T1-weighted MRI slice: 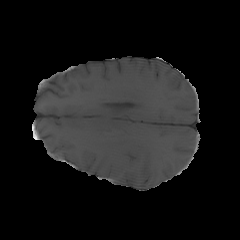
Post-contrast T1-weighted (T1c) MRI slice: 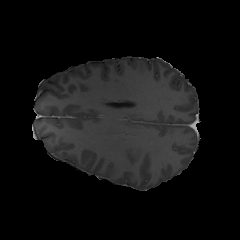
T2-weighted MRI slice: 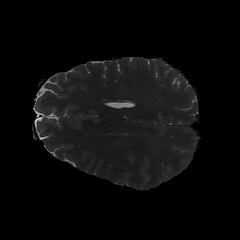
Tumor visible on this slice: no